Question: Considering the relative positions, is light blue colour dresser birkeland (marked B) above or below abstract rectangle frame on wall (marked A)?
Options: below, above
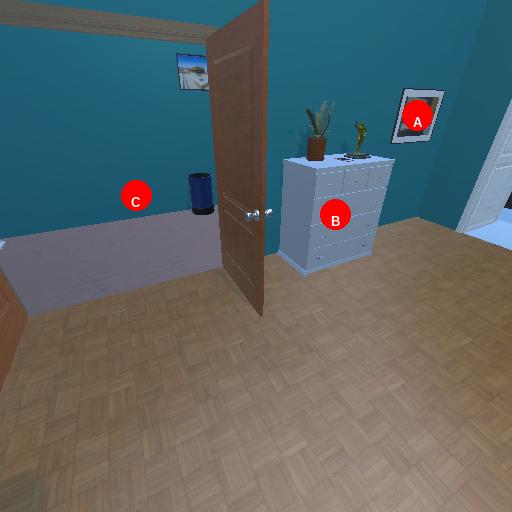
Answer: below